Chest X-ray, PA view. Patient: 33 years old, sex F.
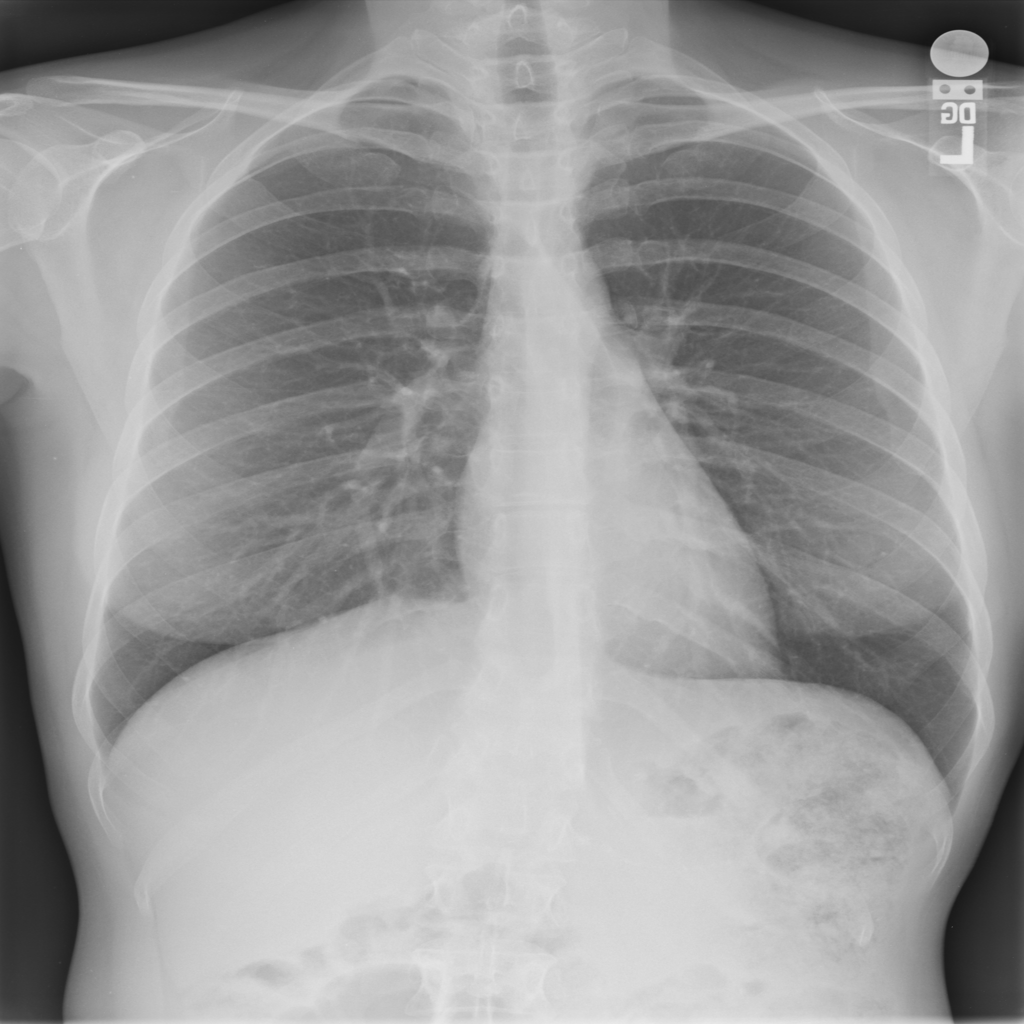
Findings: No Finding